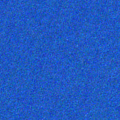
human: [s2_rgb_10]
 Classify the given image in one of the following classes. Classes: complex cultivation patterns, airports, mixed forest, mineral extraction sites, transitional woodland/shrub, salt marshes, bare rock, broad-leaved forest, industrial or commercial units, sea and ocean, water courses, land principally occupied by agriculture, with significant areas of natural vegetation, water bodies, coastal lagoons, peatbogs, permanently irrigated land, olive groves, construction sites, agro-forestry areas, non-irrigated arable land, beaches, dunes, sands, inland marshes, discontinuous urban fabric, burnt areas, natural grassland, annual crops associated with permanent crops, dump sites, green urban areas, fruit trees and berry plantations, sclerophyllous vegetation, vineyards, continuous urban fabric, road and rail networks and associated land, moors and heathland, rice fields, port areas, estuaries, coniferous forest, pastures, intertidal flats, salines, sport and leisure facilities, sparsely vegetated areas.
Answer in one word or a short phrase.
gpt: sea and ocean